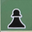
Piece: bP